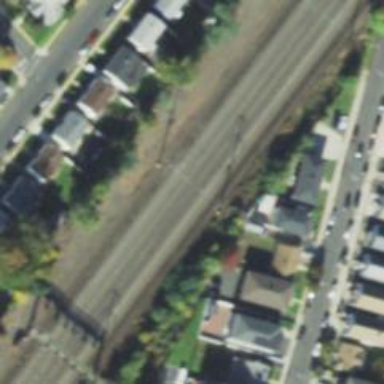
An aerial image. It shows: Railway with electrified contact lines.